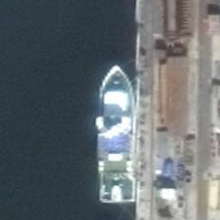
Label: civil